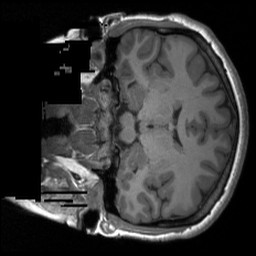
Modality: T1w
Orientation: coronal
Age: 28
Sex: female
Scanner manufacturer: siemens
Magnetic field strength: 3 T
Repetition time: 1.9 s
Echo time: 0.00232 s